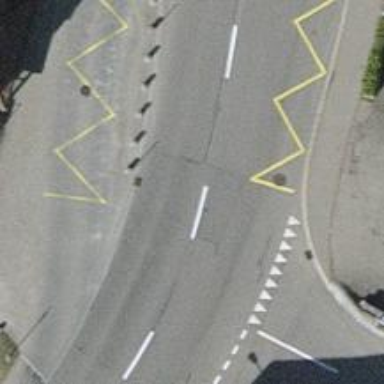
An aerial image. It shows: Bus stop with designated public transport stop position.